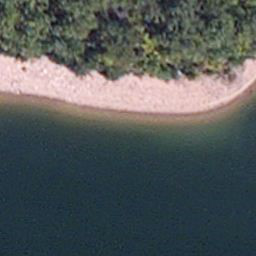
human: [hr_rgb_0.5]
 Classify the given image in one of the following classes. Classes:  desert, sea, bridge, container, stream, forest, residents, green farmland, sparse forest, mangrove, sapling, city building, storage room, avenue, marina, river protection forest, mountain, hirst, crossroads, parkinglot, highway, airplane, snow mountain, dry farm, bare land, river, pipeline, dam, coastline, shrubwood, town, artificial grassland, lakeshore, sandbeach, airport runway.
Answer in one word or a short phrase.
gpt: lakeshore